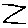
Label: zigzag